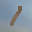
Label: 1